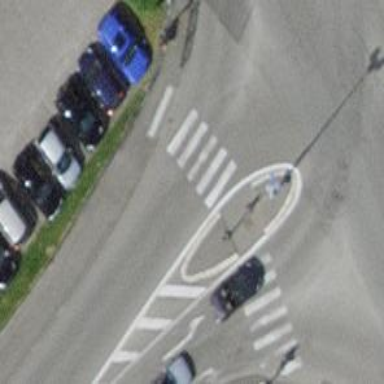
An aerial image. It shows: Zebra crossing on the road.